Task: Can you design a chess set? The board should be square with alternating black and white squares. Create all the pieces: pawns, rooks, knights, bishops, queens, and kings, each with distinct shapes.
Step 401:
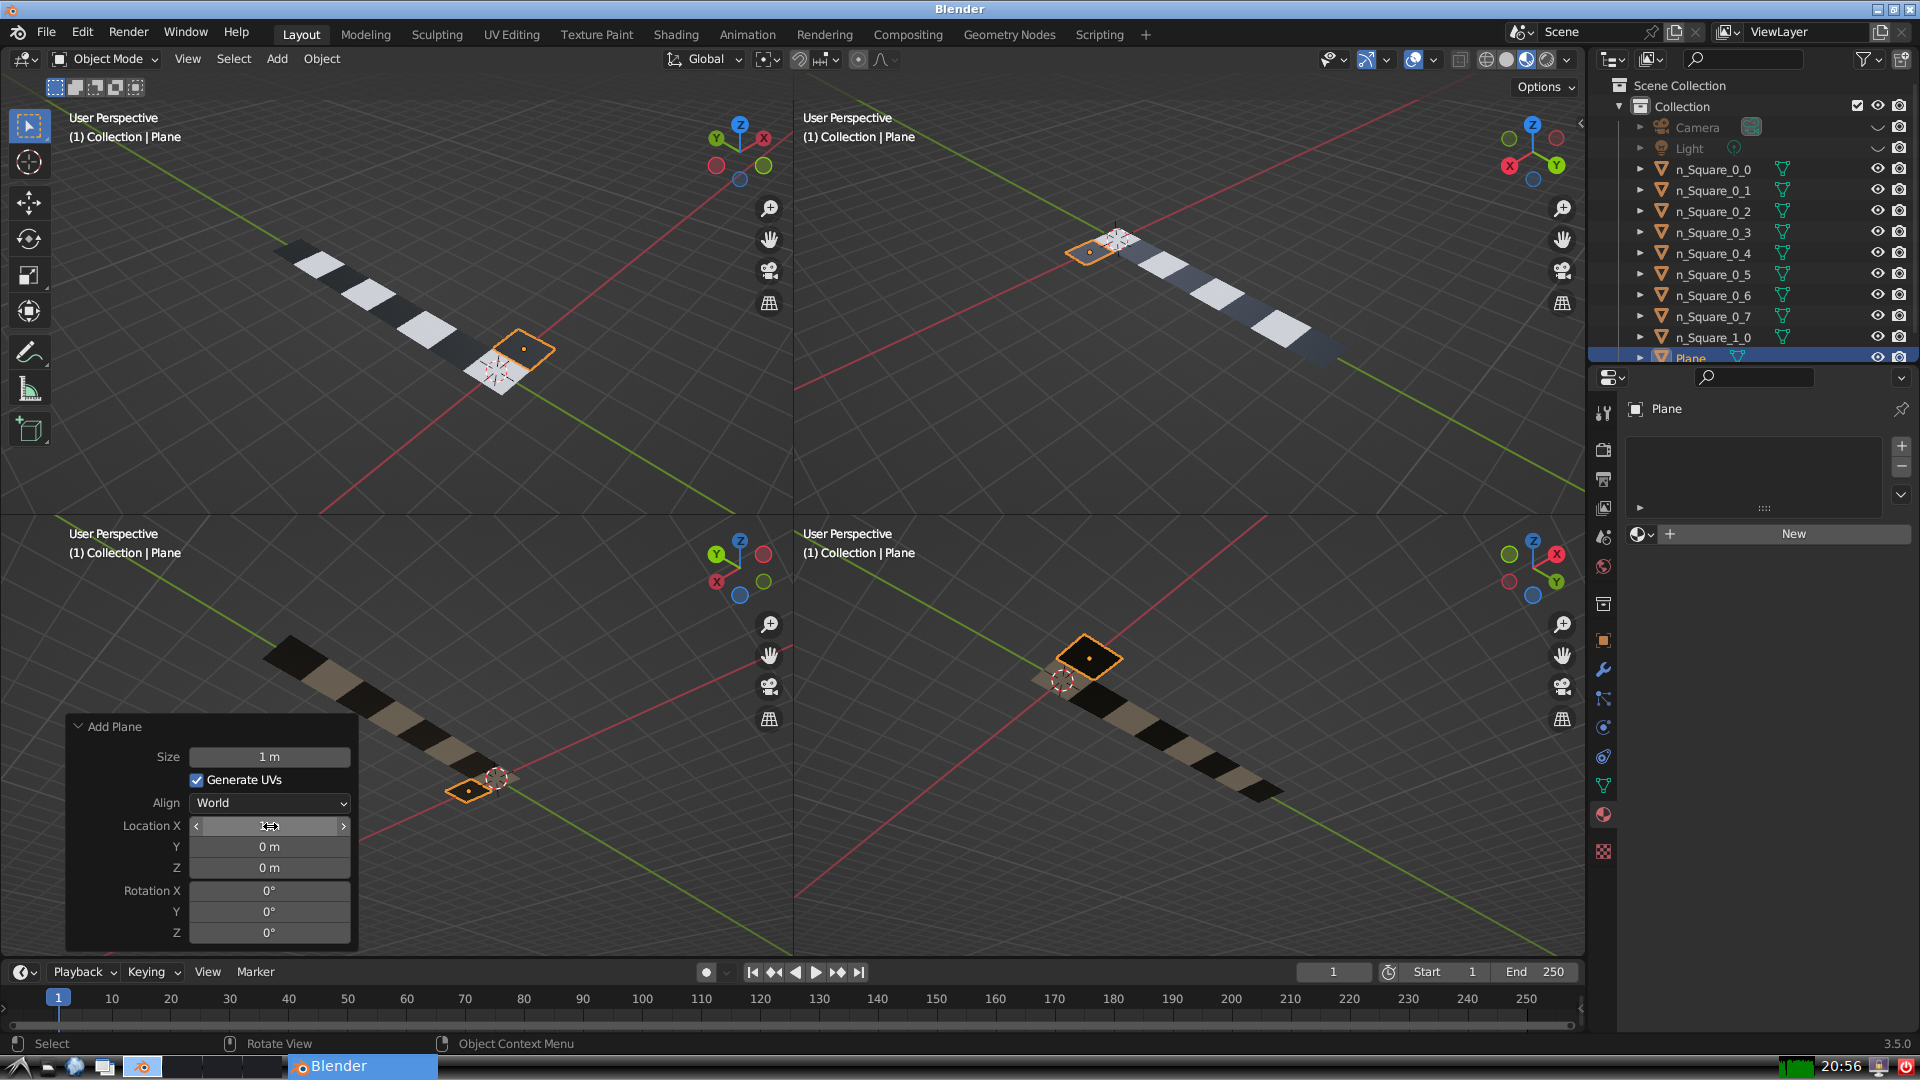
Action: {"mouse_move": [270, 846]}